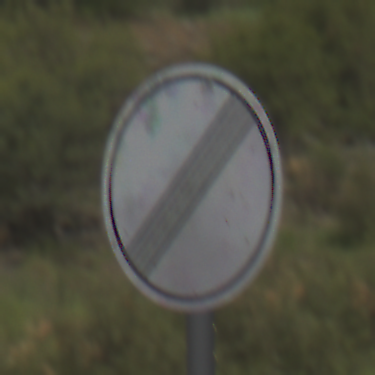
Verkehrszeichen: EndeSaemtlicherBegrenzungen
Umgebung: Outdoor, Nature
Tageszeit: Midday
Wetter: PartlyCloudy
Licht: Natural
Jahreszeit: NotSpecified
Kontrast: HighContrast